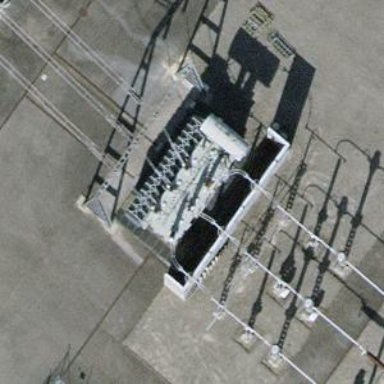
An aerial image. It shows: Outdoor transformer.